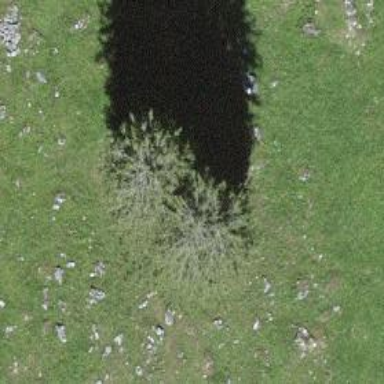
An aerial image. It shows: Needle-leaved tree in its natural environment.